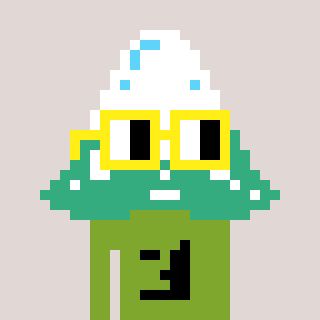
a pixel art character with square yellow glasses, a snowy mountain-shaped head and a slimegreen-colored body on a warm background